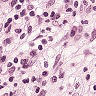
Metastatic tissue present: yes